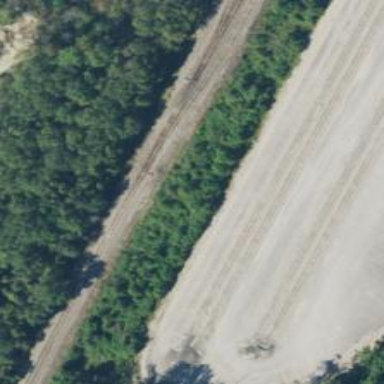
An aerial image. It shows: Railway track.